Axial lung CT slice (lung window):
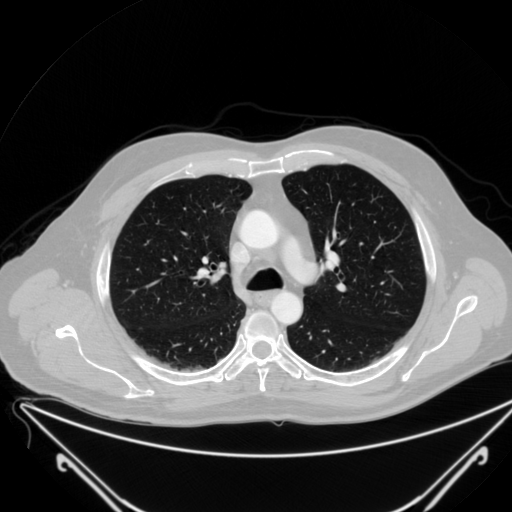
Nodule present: no